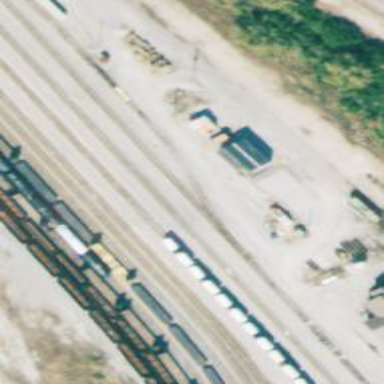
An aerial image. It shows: View of railway yard.